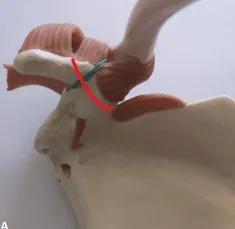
Prototype representation of the fracture line (in red) and of the 3 lacings performed,. AP view of the first lacing.
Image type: radiology (x_ray)